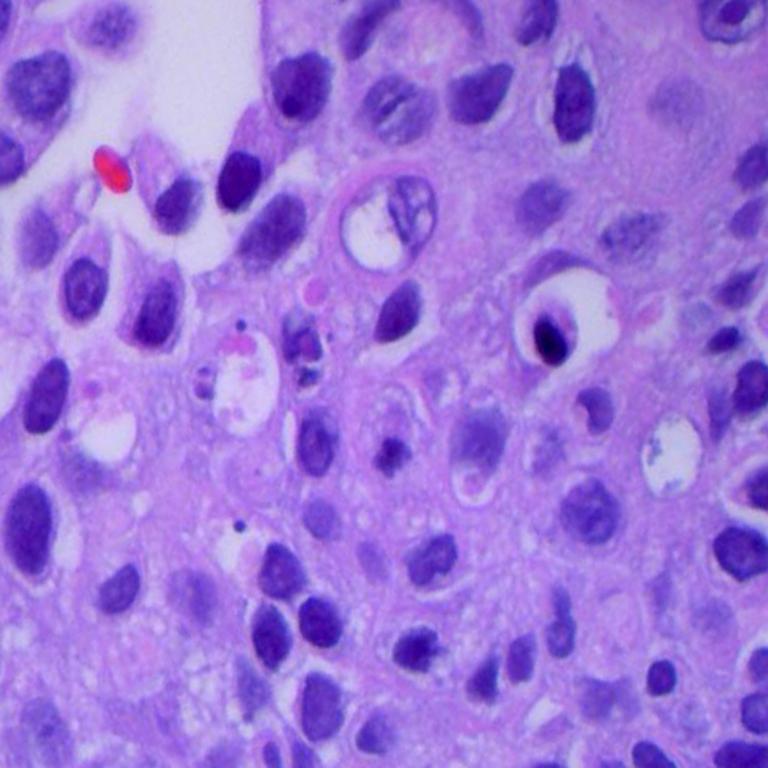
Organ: lung
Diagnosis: squamous carcinomas